Question: I am doing a simple jquery-ui dialog application with my js,css code as,
'''
<html>
<head>
<link rel="stylesheet" type="text/css" href="jquery-ui.css">
</head>
<body>
<div id="dialog">this is a dialog box</div>
<script src="jquery.js"></script>
<script src="jquery-ui.js"></script>
this jquery ui is added.....
<script>
$("#dialog").dialog()
</script>
</body>
</html>
'''
When i add a simple dialog box, the 'x' mark inside the dialog's close button is not visible.
Am i missing inclusion of any image sprite file?
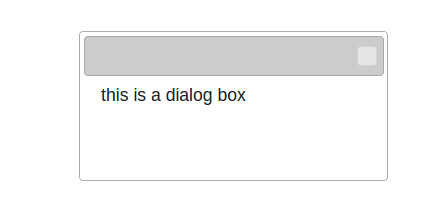
Answer: Try this..
'''
Include "sprite image" and if you put css file in project css folder means put image in image folder and add following changes
.ui-state-default .ui-icon {
background-image: url("images/ui-icons_888888_256x240.png");//change path of image in css(jquery-ui.css)
}
'''